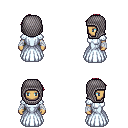
a pixel art fantasy rpg character, female body template, human, tanned skin, underdress, teal pants, ruby red long mohawk hairstyle, chain hood, white cloth bandages, four views (front, back, left, right), 2x2 character sprite sheet, small pixel art, hard edges, no anti-aliasing